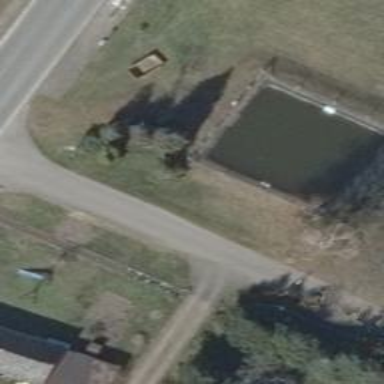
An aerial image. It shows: Pond with emergency fire water supply.